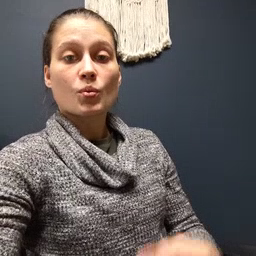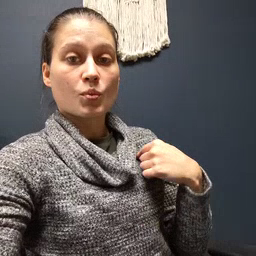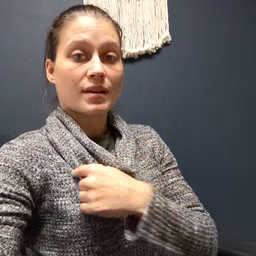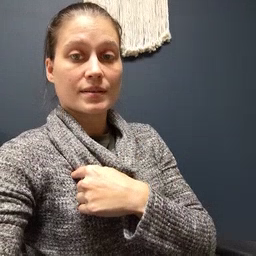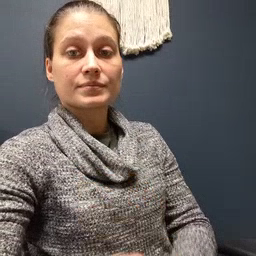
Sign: weus